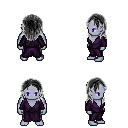
a pixel art fantasy rpg character, male body template, dark elf, purple skin, purple robe, metal pants, gray long hairstyle, four views (front, back, left, right), 2x2 character sprite sheet, small pixel art, hard edges, no anti-aliasing